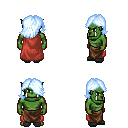
a pixel art fantasy rpg character, male body template, orc, green skin, maroon cape, robe skirt, white cyan swoop hairstyle, gray slippers, four views (front, back, left, right), 2x2 character sprite sheet, small pixel art, hard edges, no anti-aliasing